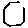
Label: hexagon